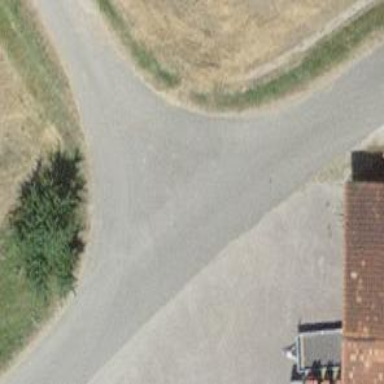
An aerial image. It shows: Unclassified road.